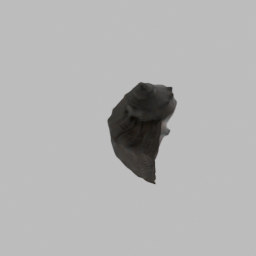
Label: animals